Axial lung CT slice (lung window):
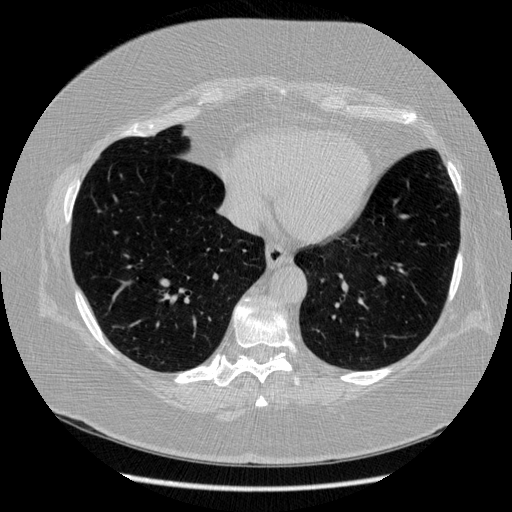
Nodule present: no